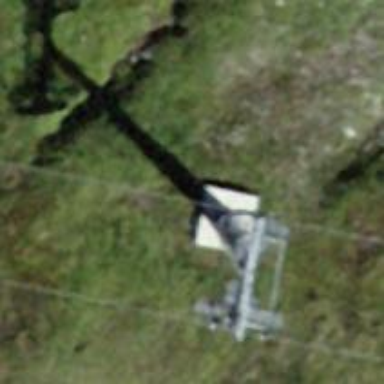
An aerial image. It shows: Pylon used for aerialway.